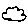
Label: cloud